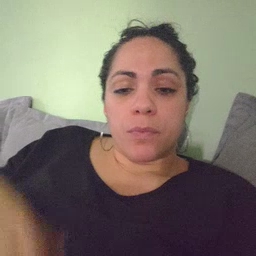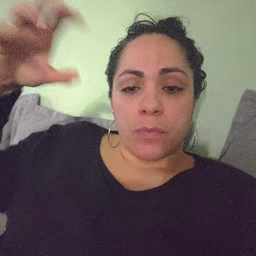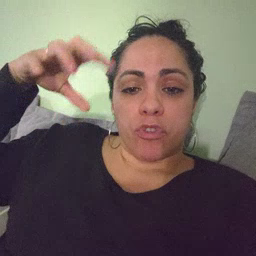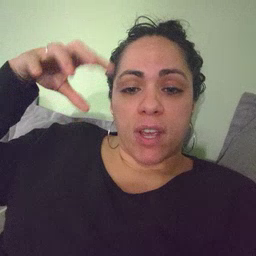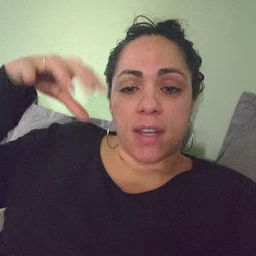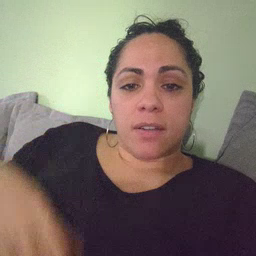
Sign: rain